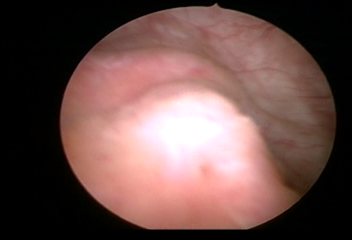
Modality: WLC
Class: Anatomical landmarks
Subclass: UreteralOrifice
Bladder cancer association: No
Annotated structures: Right ureteral orifice